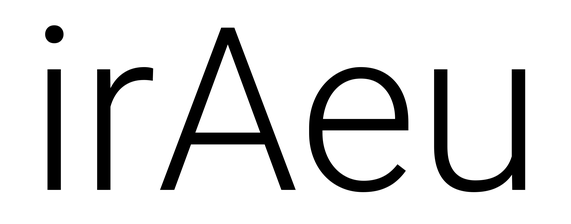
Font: Roboto_Light